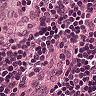
Metastatic tissue present: no